Field crop: tomato
Growth stage: 1
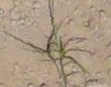
Species: cyperus